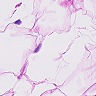
Metastatic tissue present: no